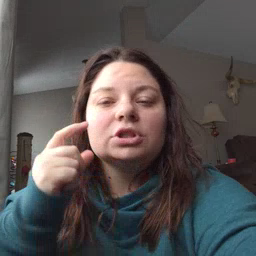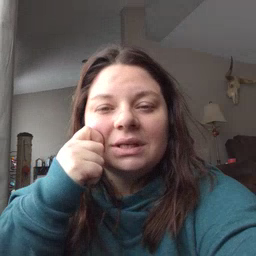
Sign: cheek